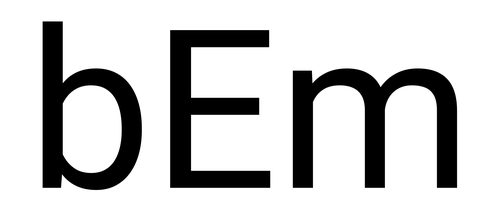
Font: Roboto_Regular